Question: I have one app where I used the tutorial here: <URL>
I'm now working on a new project where I selected the Navigation Drawer Activity template:

Unfortunately this template works quite differently from the tutorial and I'm struggling to make changes to get it how I want it.
The nav drawer layout looks like this:
'''
<ListView xmlns:android="http://schemas.android.com/apk/res/android"
xmlns:tools="http://schemas.android.com/tools"
android:layout_width="match_parent"
android:layout_height="match_parent"
android:background="#cccc"
android:choiceMode="singleChoice"
android:divider="@android:color/transparent"
android:dividerHeight="0dp"
tools:context="com.example.appname.NavigationDrawerFragment" />
'''
In the MainActivity in the tutorial you can set the drawer_list_item in the mDrawerList adapter:
'''
mPlanetTitles = getResources().getStringArray(R.array.planets_array);
mDrawerLayout = (DrawerLayout) findViewById(R.id.drawer_layout);
mDrawerList = (ListView) findViewById(R.id.left_drawer);
// Set the adapter for the list view
mDrawerList.setAdapter(new ArrayAdapter<String>(this, R.layout.drawer_list_item, mPlanetTitles));
// Set the list's click listener
mDrawerList.setOnItemClickListener(new DrawerItemClickListener());
'''
In the template things are done differently:
'''
mNavigationDrawerFragment = (NavigationDrawerFragment) getSupportFragmentManager().findFragmentById(R.id.navigation_drawer);
mTitle = getTitle();
// Set up the drawer.
mNavigationDrawerFragment.setUp(R.id.navigation_drawer, (DrawerLayout) findViewById(R.id.drawer_layout));
'''
I tried manually creating a reference to the nav drawer layout and setting an adaptor but all that happened was my titles went blank.
Has anyone managed to do this successfully? Damn Google for making a template that works completely differently to their tutorial!
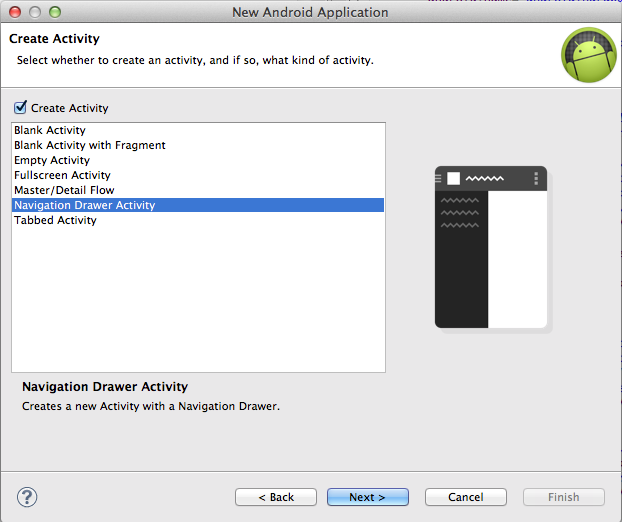
Answer: Okay I found the answer, I was obviously not looking properly yesterday.
The set up of the nav drawer is now done in the nav drawer fragment class:
'''
public View onCreateView(LayoutInflater inflater, ViewGroup container,
Bundle savedInstanceState) {
///yada yada yada
mDrawerListView.setAdapter(new ArrayAdapter<String>(getActionBar()
.getThemedContext(), android.R.layout.simple_list_item_1,
android.R.id.text1, new String[] {
getString(R.string.title_section1),
getString(R.string.title_section2),
getString(R.string.title_section3),}));
mDrawerListView.setItemChecked(mCurrentSelectedPosition, true);
return mDrawerListView;
}
'''
So I simply had to change my layout resource in the ArrayAdapter:
'''
mDrawerListView.setAdapter(new ArrayAdapter<String>(getActionBar()
.getThemedContext(), R.layout.drawer_list_item,
android.R.id.text1, new String[] {
'''